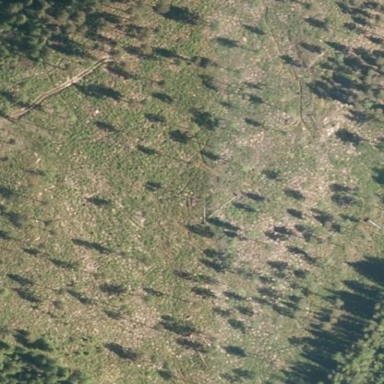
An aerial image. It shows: Scrub area designated for logging.